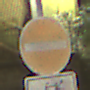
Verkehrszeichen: VerbotDerEinfahrt
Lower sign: EinspurigeFahrzeugeFrei4
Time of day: Night
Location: Outdoor (Urban)
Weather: PartlyCloudy
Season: NotSpecified
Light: Artificial